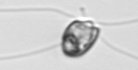
Label: flagellate_morphotype1